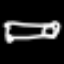
Label: bed